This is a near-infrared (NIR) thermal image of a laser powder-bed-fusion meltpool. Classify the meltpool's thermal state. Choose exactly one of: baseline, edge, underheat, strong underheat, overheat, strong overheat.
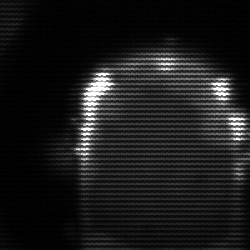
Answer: baseline